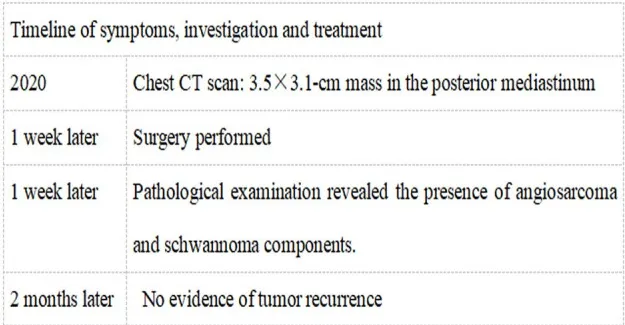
Timeline of symptoms, investigation, and treatment.
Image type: chart (chart)